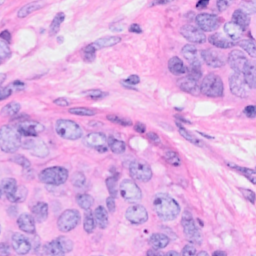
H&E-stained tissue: Breast